Question: I've been working with the R Orthodont dataset in the "nlme" package. Just use 'install.packages("nlme");library(nlme);head(Orthodont)' to take a look. The dataset is comprised of distance between the pituitary and the pterygomaxillary fissure measured in 27 children over time.

Using the lme4 package I can fit a nonlinear mixed effects model using a logistic curve as my functional form. I can choose to have the asymptote and midpoint entered as random effects
'''
nm1 <- nlmer(distance ~ SSlogis(age,Asym, xmid, scal) ~ (Asym | Subject) + (xmid | Subject), Orthodont, start = c(Asym =25,xmid = 11, scal = 3), corr = FALSE,verb=1)
'''
What I would really like to know is if the gender changes these parameters. Unfortunately online examples do not include both subject and group examples. Is this even possible with the lme4 package?
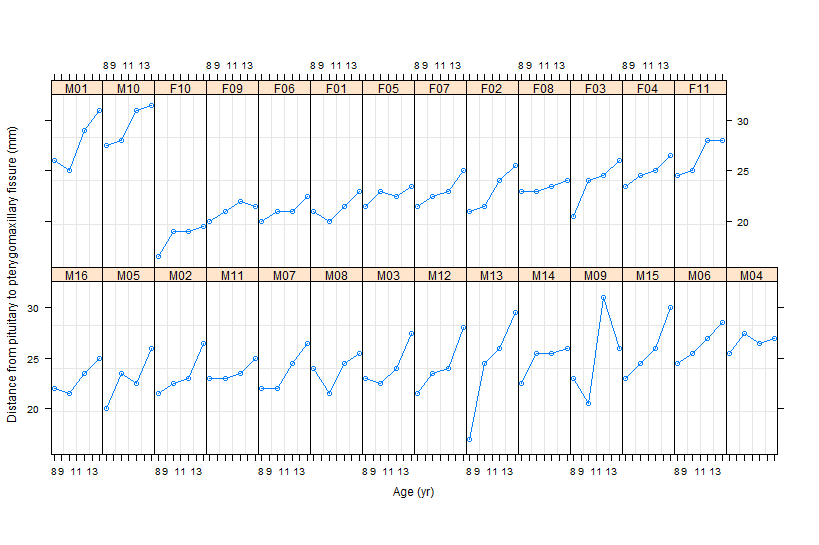
Answer: I believe it is possible to do such a thing by creating a function for custom model formulation and its gradient. The standard function uses a logistic function of the following form:
'''
f(input) = Asym/(1+exp((xmid-input)/scal)) # as in ?SSlogis
'''
Instead of calling the , you could modify the above statement to suit your needs. I believe you would wish to see if the gender has effect on a fixed effect. Here is example code for modifying a gender specific subpopulation effect in :
'''
# Just for loading the data, we will use lme4 for model fitting, not nlme
library(nlme)
library(lme4)
# Careful when loading both nlme and lme4 as they have overlap, strange behaviour may occur
# A more generalized form could be taken e.g. from http://en.wikipedia.org/wiki/Generalised_logistic_curve
# A custom model structure:
Model <- function(age, Asym, Asym2, xmid, scal, Gender)
{
# Taken from ?SSlogis, standard form:
#Asym/(1+exp((xmid-input)/scal))
# Add gender-specific term to Asym2
(Asym+Asym2*Gender)/(1+exp((xmid-age)/scal))
# Evaluation of above form is returned by this function
}
# Model gradient, notice that we include all
# estimated fixed effects like 'Asym', 'Asym2', 'xmid' and 'scal' here,
# but not covariates from the data: 'age' and 'Gender'
ModelGradient <- deriv(
body(Model)[[2]],
namevec = c("Asym", "Asym2", "xmid", "scal"),
function.arg=Model
)
'''
A rather typical way of introducing a gender effect is with binary coding. I will transform the -variable to a binary coded :
'''
# Binary coding for the gender
Orthodont2 <- data.frame(Orthodont, Gender = as.numeric(Orthodont[,"Sex"])-1)
#> table(Orthodont2[,"Gender"])
# 0 1
#64 44
# Ordering data based on factor levels so they don't mix up paneling in lattice later on
Orthodont2 <- Orthodont2[order(Orthodont2[,"Subject"]),]
'''
I can then fit the customized model:
'''
# Fit the non-linear mixed effects model
fit <- nlmer(
# Response
distance ~
# Fixed effects
ModelGradient(age = age, Asym, Asym2, xmid, scal, Gender = Gender) ~
# replaces: SSlogis(age,Asym, xmid, scal) ~
# Random effects
(Asym | Subject) + (xmid | Subject),
# Data
data = Orthodont2,
start = c(Asym = 25, Asym2 = 15, xmid = 11, scal = 3))
'''
What happens is that when (Male), the model achieves values:
'''
(Asym+Asym2*0)/(1+exp((xmid-age)/scal)) = (Asym)/(1+exp((xmid-age)/scal))
'''
which is actually the standard SSlogis-function form. However, there is now the binary switch that if (Female):
'''
(Asym+Asym2)/(1+exp((xmid-age)/scal))
'''
so that the asymptotic level that we achieve as age increases is actually , not just , for female individuals.
Notice also that I do not specify a new random effect for . Because is non-specific to the gender, female individuals can also have variance in their individuals asymptotic levels due to -term. Model fit:
'''
> summary(fit)
Nonlinear mixed model fit by the Laplace approximation
Formula: distance ~ ModelGradient(age = age, Asym, Asym2, xmid, scal, Gender = Gender) ~ (Asym | Subject) + (xmid | Subject)
Data: Orthodont2
AIC BIC logLik deviance
268.7 287.5 -127.4 254.7
Random effects:
Groups Name Variance Std.Dev.
Subject Asym 7.0499 2.6552
Subject xmid 4.4285 2.1044
Residual 1.5354 1.2391
Number of obs: 108, groups: Subject, 27
Fixed effects:
Estimate Std. Error t value
Asym 29.882 1.947 15.350
Asym2 -3.493 1.222 -2.859
xmid 1.240 1.068 1.161
scal 5.532 1.782 3.104
Correlation of Fixed Effects:
Asym Asym2 xmid
Asym2 -0.471
xmid -0.584 0.167
scal 0.901 -0.239 -0.773
'''
Looks like there might be a gender specific effect (t -2.859), so that female patients seem to reach a bit lower values of 'distance' as 'age' increases: 29.882 - 3.493 = 26.389
I'm not necessarily suggesting that this is a good/best model, just showing how you could go on with customizing the non-linear models in . Visualizations for the model require a bit of tinkering if you want to extract the non-linear fixed effects (in similar fashion to the visualization for linear models in <URL>:
'''
# Extracting fixed effects components by calling the model function, a bit messy but it works
# I like to do this for visualizing the model fit
fixefmat <- matrix(rep(fixef(fit), times=dim(Orthodont2)[1]), ncol=length(fixef(fit)), byrow=TRUE)
colnames(fixefmat) <- names(fixef(fit))
Orthtemp <- data.frame(fixefmat, Orthodont2)
attach(Orthtemp)
# see str(Orthtemp)
# Evaluate the function for rows of the attached data.frame to extract fixed effects corresponding to observations
fix = as.vector(as.formula(body(Model)[[2]]))
detach(Orthtemp)
nobs <- 4 # 4 observations per subject
legend = list(text=list(c("y", "Xb + Zu", "Xb")), lines = list(col=c("blue", "red", "black"), pch=c(1,1,1), lwd=c(1,1,1), type=c("b","b","b")))
require(lattice)
xyplot(
distance ~ age | Subject,
data = Orthodont2,
panel = function(x, y, ...){
panel.points(x, y, type='b', col='blue')
panel.points(x, fix[(1+nobs*(panel.number()-1)):(nobs*(panel.number()))], type='b', col='black')
panel.points(x, fitted(fit)[(1+nobs*(panel.number()-1)):(nobs*(panel.number()))], type='b', col='red')
},
key = legend
)
# Residuals
plot(Orthodont2[,"distance"], resid(fit), xlab="y", ylab="e")
# Distribution of random effects
par(mfrow=c(1,2))
hist(ranef(fit)[[1]][,1], xlab="Random 'Asym'", main="")
hist(ranef(fit)[[1]][,2], xlab="Random 'xmid'", main="")
# Random 'xmid' seems a bit skewed to the right and may violate normal distribution assumption
# This is due to M13 having a bit abnormal growth curve (random effects):
# Asym xmid
#M13 3.<PHONE> 3.<PHONE>
'''
Graphics output:

Notice how in above figure the Female (F##) individuals are slightly lower than their Male (M##) counterparts (black lines). E.g. M10 <-> F10 difference in the middle area panels.

Residuals and random effects for observing some characteristics of the specified model. Individual M13 seems a bit tricky.